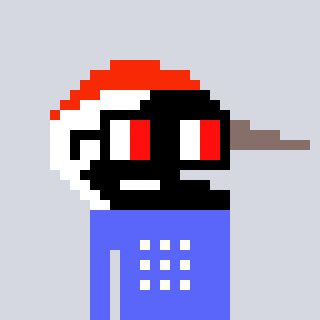
a pixel art character with square glasses with black frames and red eyes, a crane-shaped head and a purple-colored body on a cool background